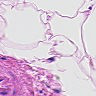
Metastatic tissue present: no